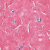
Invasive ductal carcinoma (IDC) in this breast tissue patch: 0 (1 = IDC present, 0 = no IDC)